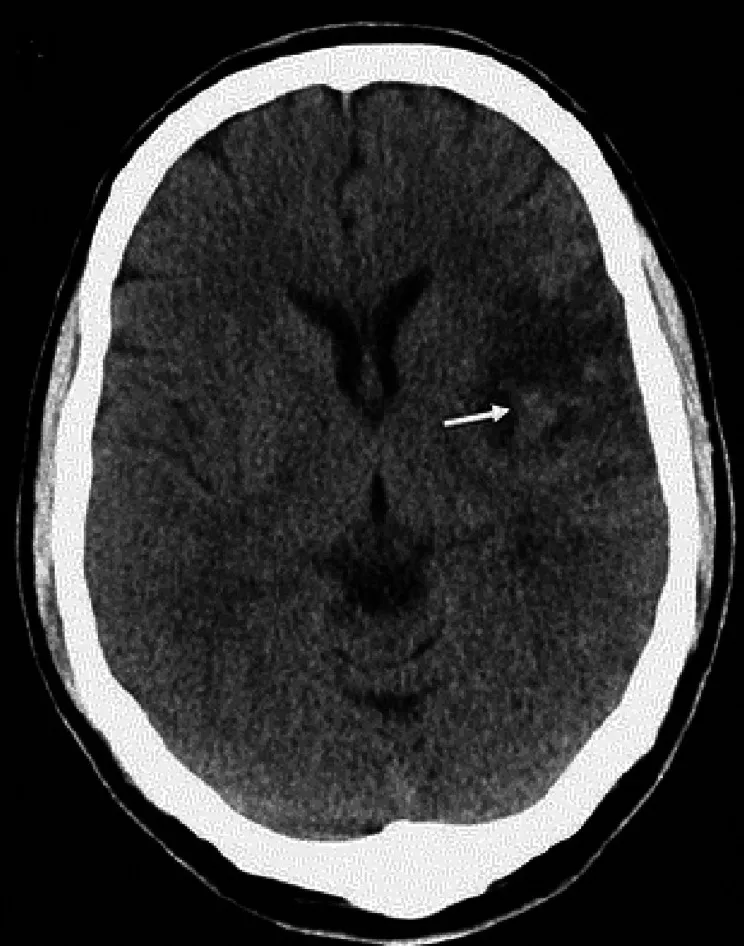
Hypodensities seen on right frontal, temporal, and parietal regions (arrow) suggestive of infarcts.
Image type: radiology (ct)